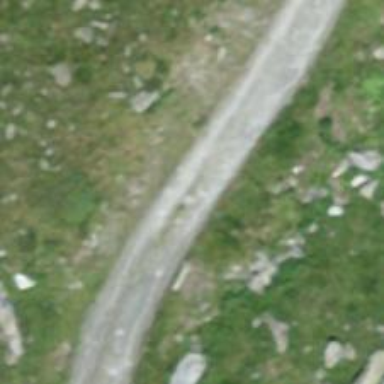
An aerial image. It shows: Gravel track with grade2 quality.